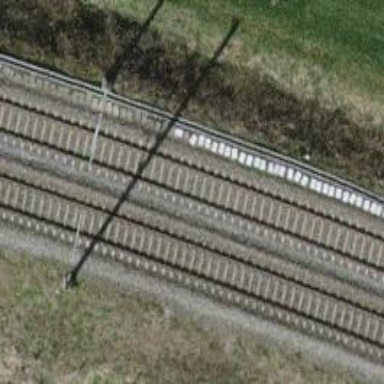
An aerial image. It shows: Railway signal.